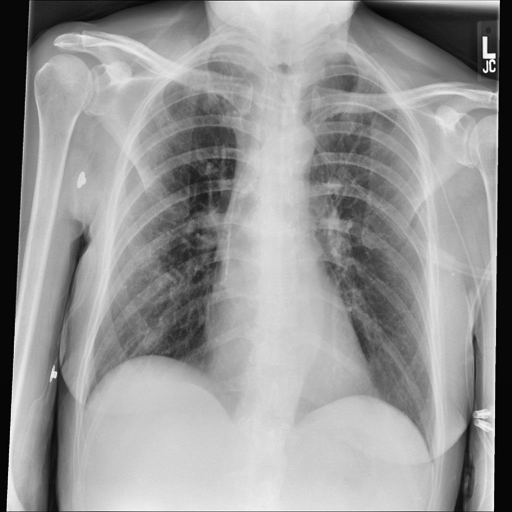
Finding: NORMAL